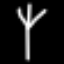
Label: fork